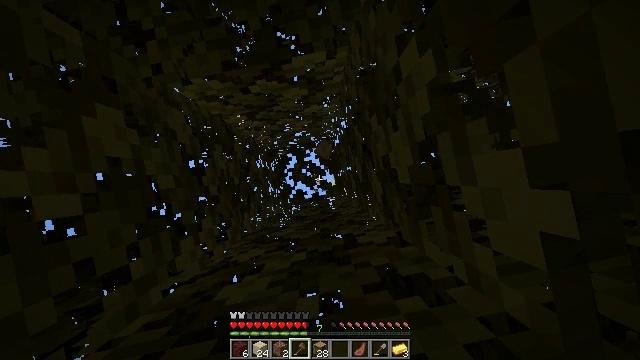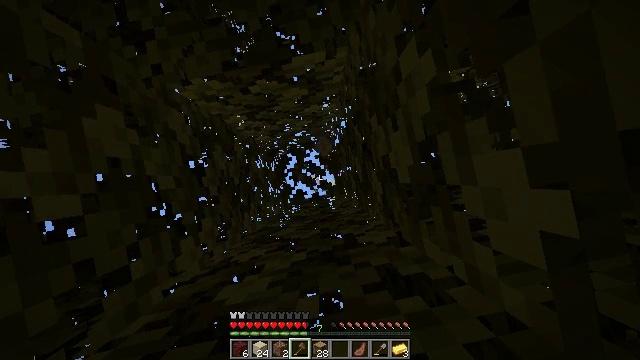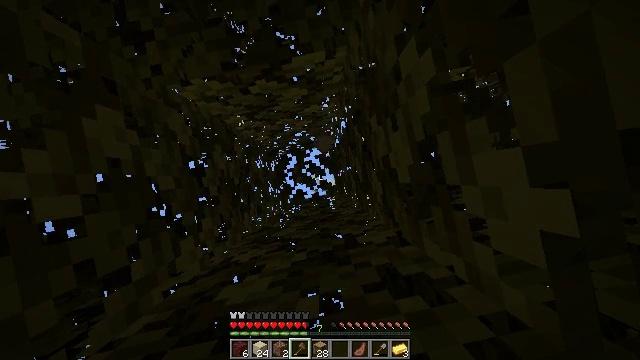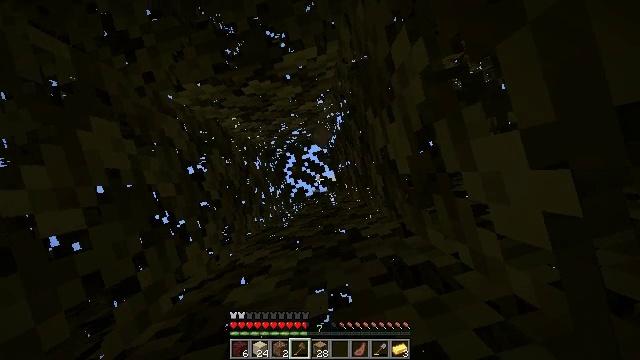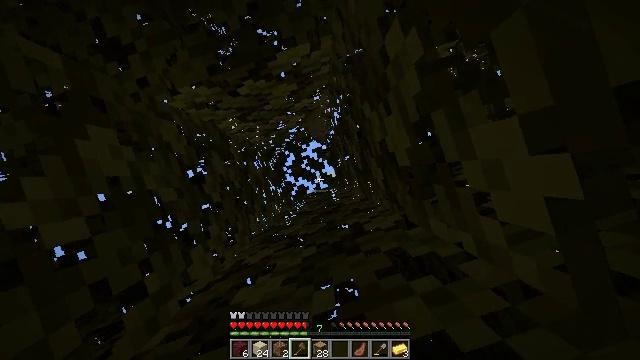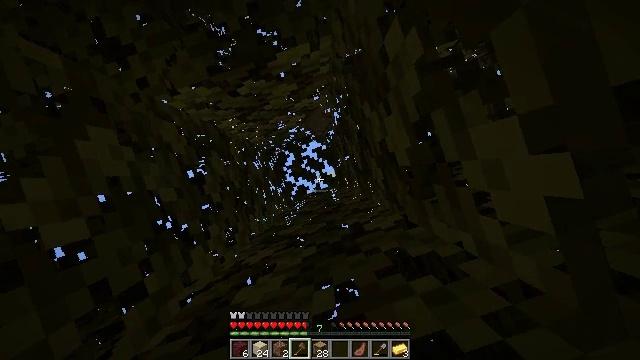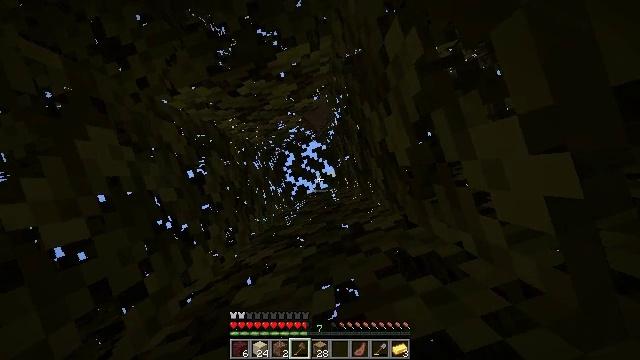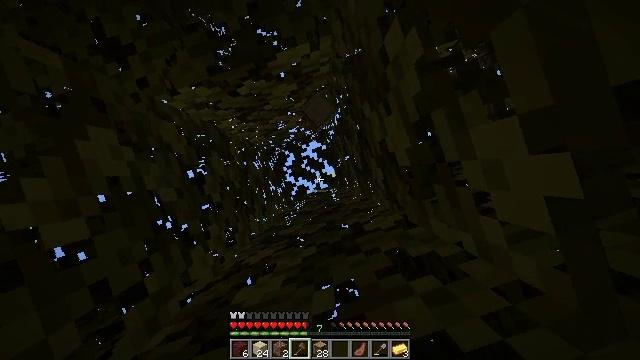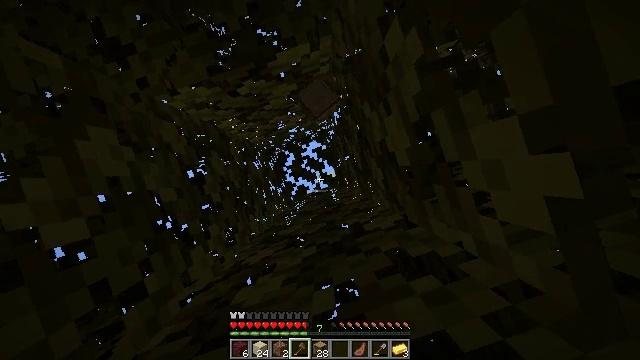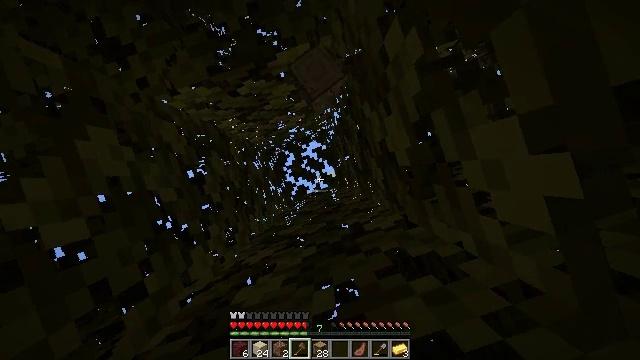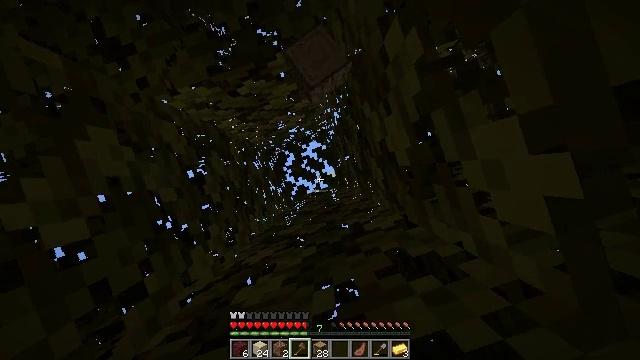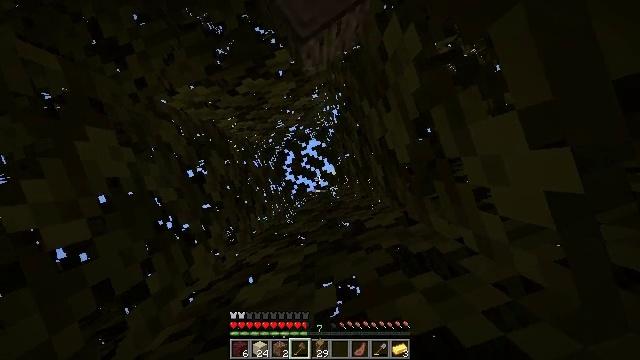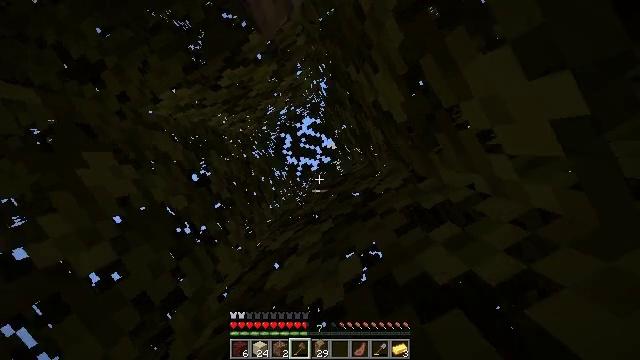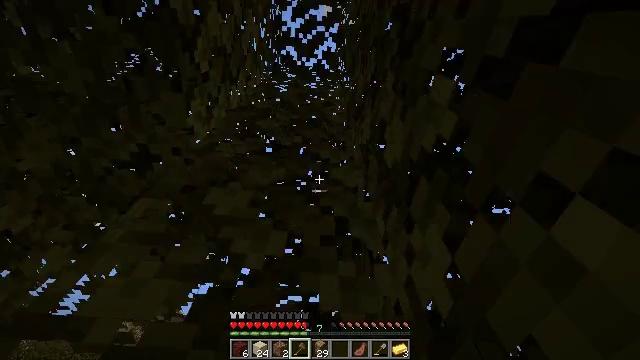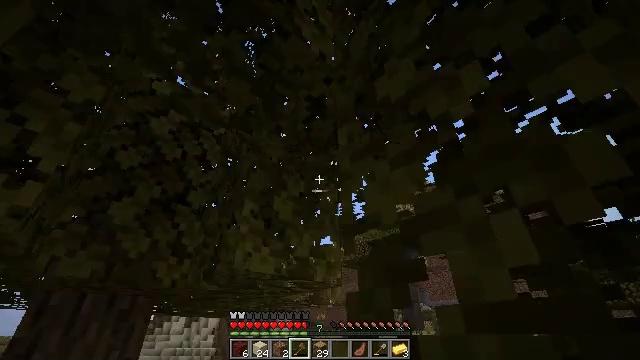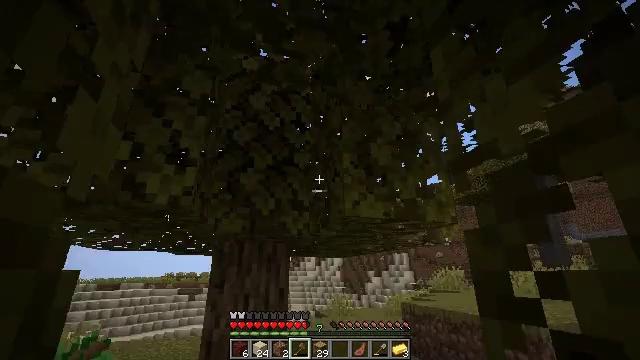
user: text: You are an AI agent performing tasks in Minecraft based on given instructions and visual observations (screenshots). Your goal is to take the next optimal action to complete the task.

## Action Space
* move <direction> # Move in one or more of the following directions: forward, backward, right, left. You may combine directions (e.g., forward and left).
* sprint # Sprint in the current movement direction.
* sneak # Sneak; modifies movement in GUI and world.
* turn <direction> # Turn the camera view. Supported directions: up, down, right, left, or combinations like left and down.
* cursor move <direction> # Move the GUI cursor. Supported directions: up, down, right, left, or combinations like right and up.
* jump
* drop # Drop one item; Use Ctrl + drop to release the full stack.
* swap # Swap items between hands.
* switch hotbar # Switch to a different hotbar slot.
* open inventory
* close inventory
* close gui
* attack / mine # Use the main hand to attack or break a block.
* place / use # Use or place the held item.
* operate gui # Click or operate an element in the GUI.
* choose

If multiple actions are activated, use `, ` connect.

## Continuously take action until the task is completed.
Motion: motion action
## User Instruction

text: Collect oak log for crafting.
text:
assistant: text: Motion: no_op
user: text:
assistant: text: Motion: no_op
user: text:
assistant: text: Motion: turn left
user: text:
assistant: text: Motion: turn left
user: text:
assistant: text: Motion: no_op
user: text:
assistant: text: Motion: no_op
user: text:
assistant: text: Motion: no_op
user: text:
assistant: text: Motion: no_op
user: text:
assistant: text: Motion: no_op
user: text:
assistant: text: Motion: no_op
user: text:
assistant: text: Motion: no_op
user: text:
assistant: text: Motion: turn left and down
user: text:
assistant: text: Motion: turn left and down
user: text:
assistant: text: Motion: turn left and down
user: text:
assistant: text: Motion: turn left and down
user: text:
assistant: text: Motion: turn left and down
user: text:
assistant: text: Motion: turn left and down
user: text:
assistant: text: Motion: turn left and down
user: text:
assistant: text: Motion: turn left and down
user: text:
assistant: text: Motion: turn left and down
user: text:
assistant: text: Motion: turn left and down
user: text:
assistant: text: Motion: turn left
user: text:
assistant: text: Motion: no_op
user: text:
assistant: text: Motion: no_op
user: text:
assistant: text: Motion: no_op
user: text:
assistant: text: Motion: turn right and down
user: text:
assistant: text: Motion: move forward, turn right
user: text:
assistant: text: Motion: move forward, turn right
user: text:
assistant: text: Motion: move forward
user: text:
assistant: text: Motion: move forward